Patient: sex F, age 43
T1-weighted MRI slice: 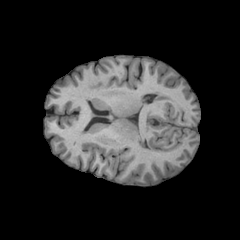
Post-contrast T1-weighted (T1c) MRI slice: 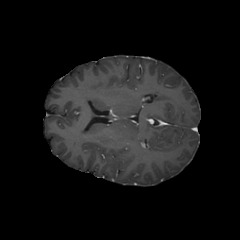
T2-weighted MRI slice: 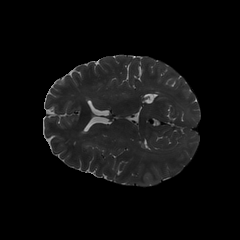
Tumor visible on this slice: yes
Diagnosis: Astrocytoma, IDH-wildtype
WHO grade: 3